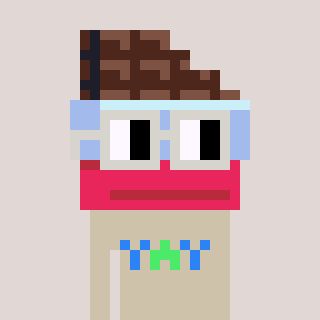
a pixel art character with square light gray glasses, a chocolate-shaped head and a bege-colored body on a warm background